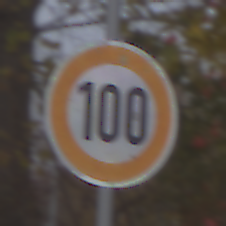
Verkehrszeichen: Geschwindigkeit100
Umgebung: Outdoor, Nature
Tageszeit: MorningAfternoon
Wetter: Overcast
Licht: Natural
Jahreszeit: NotSpecified
Kontrast: LowContrast